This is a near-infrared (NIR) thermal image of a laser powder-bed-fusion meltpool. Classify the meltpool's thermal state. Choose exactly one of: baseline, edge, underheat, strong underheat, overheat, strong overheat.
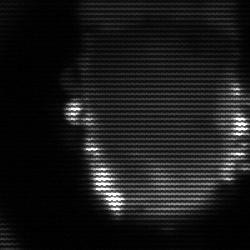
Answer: baseline